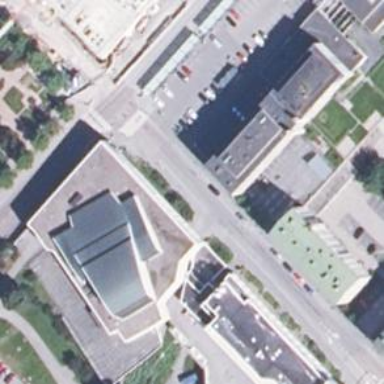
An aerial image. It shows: There is theatre building.